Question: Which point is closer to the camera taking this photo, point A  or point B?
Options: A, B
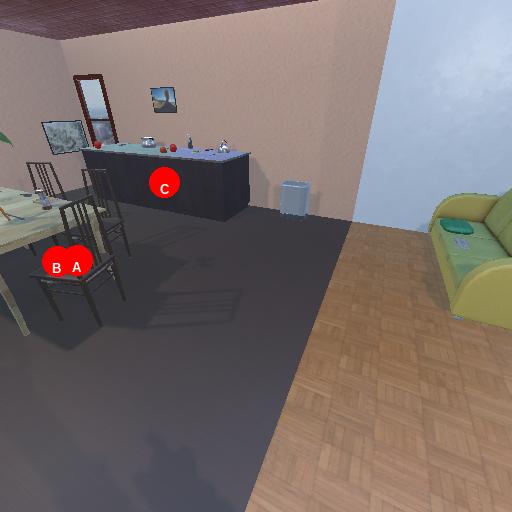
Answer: A